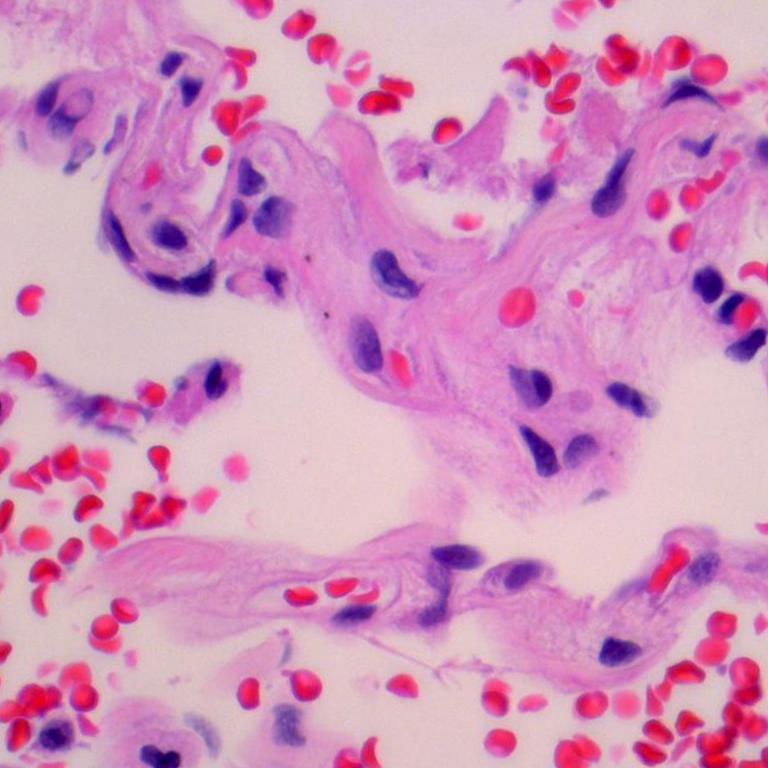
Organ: lung
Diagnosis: benign